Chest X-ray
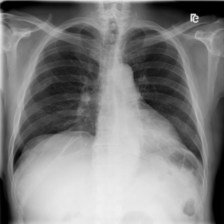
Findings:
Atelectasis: negative
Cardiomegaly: negative
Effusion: negative
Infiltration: negative
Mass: negative
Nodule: negative
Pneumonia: negative
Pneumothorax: negative
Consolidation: negative
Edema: negative
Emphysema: negative
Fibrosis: negative
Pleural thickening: negative
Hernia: negative